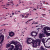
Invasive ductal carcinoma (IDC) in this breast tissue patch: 0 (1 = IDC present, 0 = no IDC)